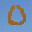
Label: 0